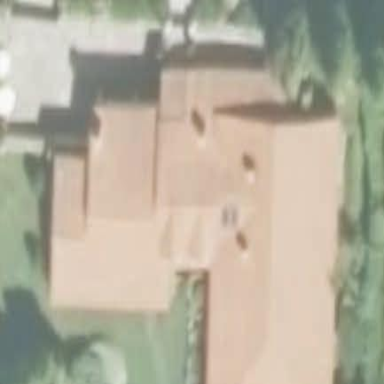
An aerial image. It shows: Simple house.